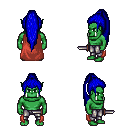
a pixel art fantasy rpg character, male body template, orc, green skin, maroon cape, metal pants, blue extra-long topknot hairstyle, dagger, four views (front, back, left, right), 2x2 character sprite sheet, small pixel art, hard edges, no anti-aliasing